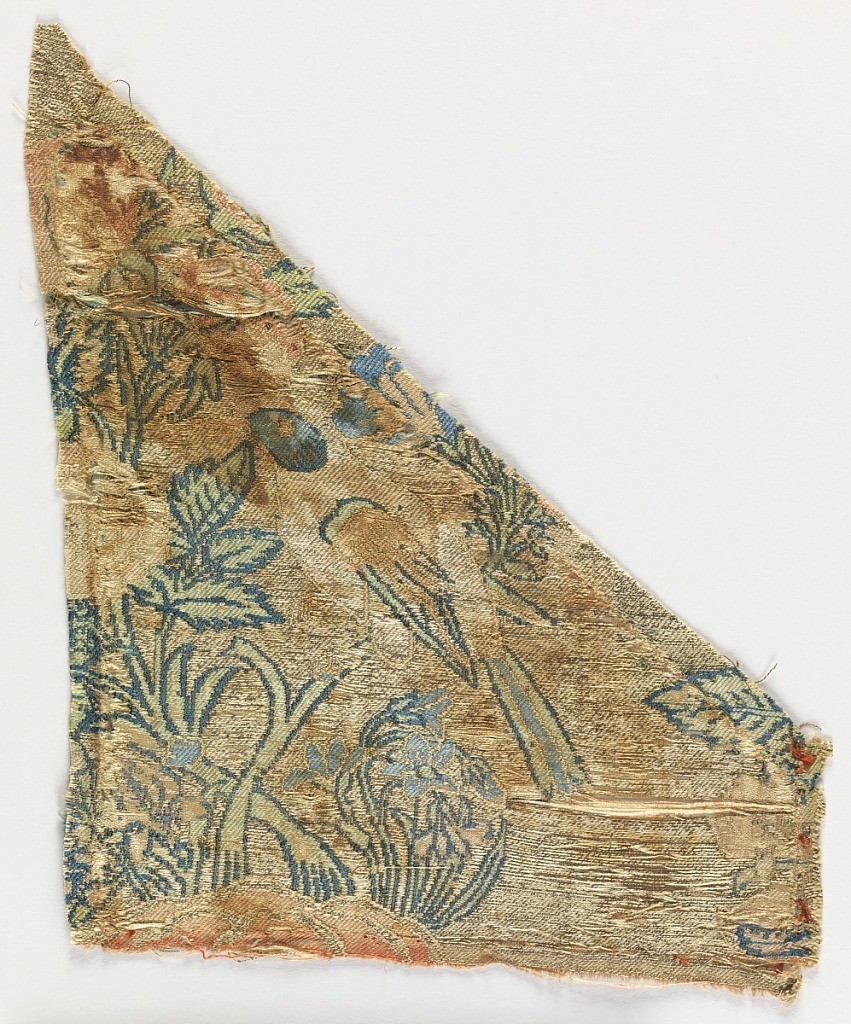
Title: Fragment
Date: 17th century
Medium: silk, metallic yarns Technique: compound twill weave with discontinuous supplementary weft patterning (brocaded)
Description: Fragment of woven silk with a repeating pattern of a bird perched on a branch of roses arising from a mound. In pale blue, green, and pink silks on a silver metallic ground.